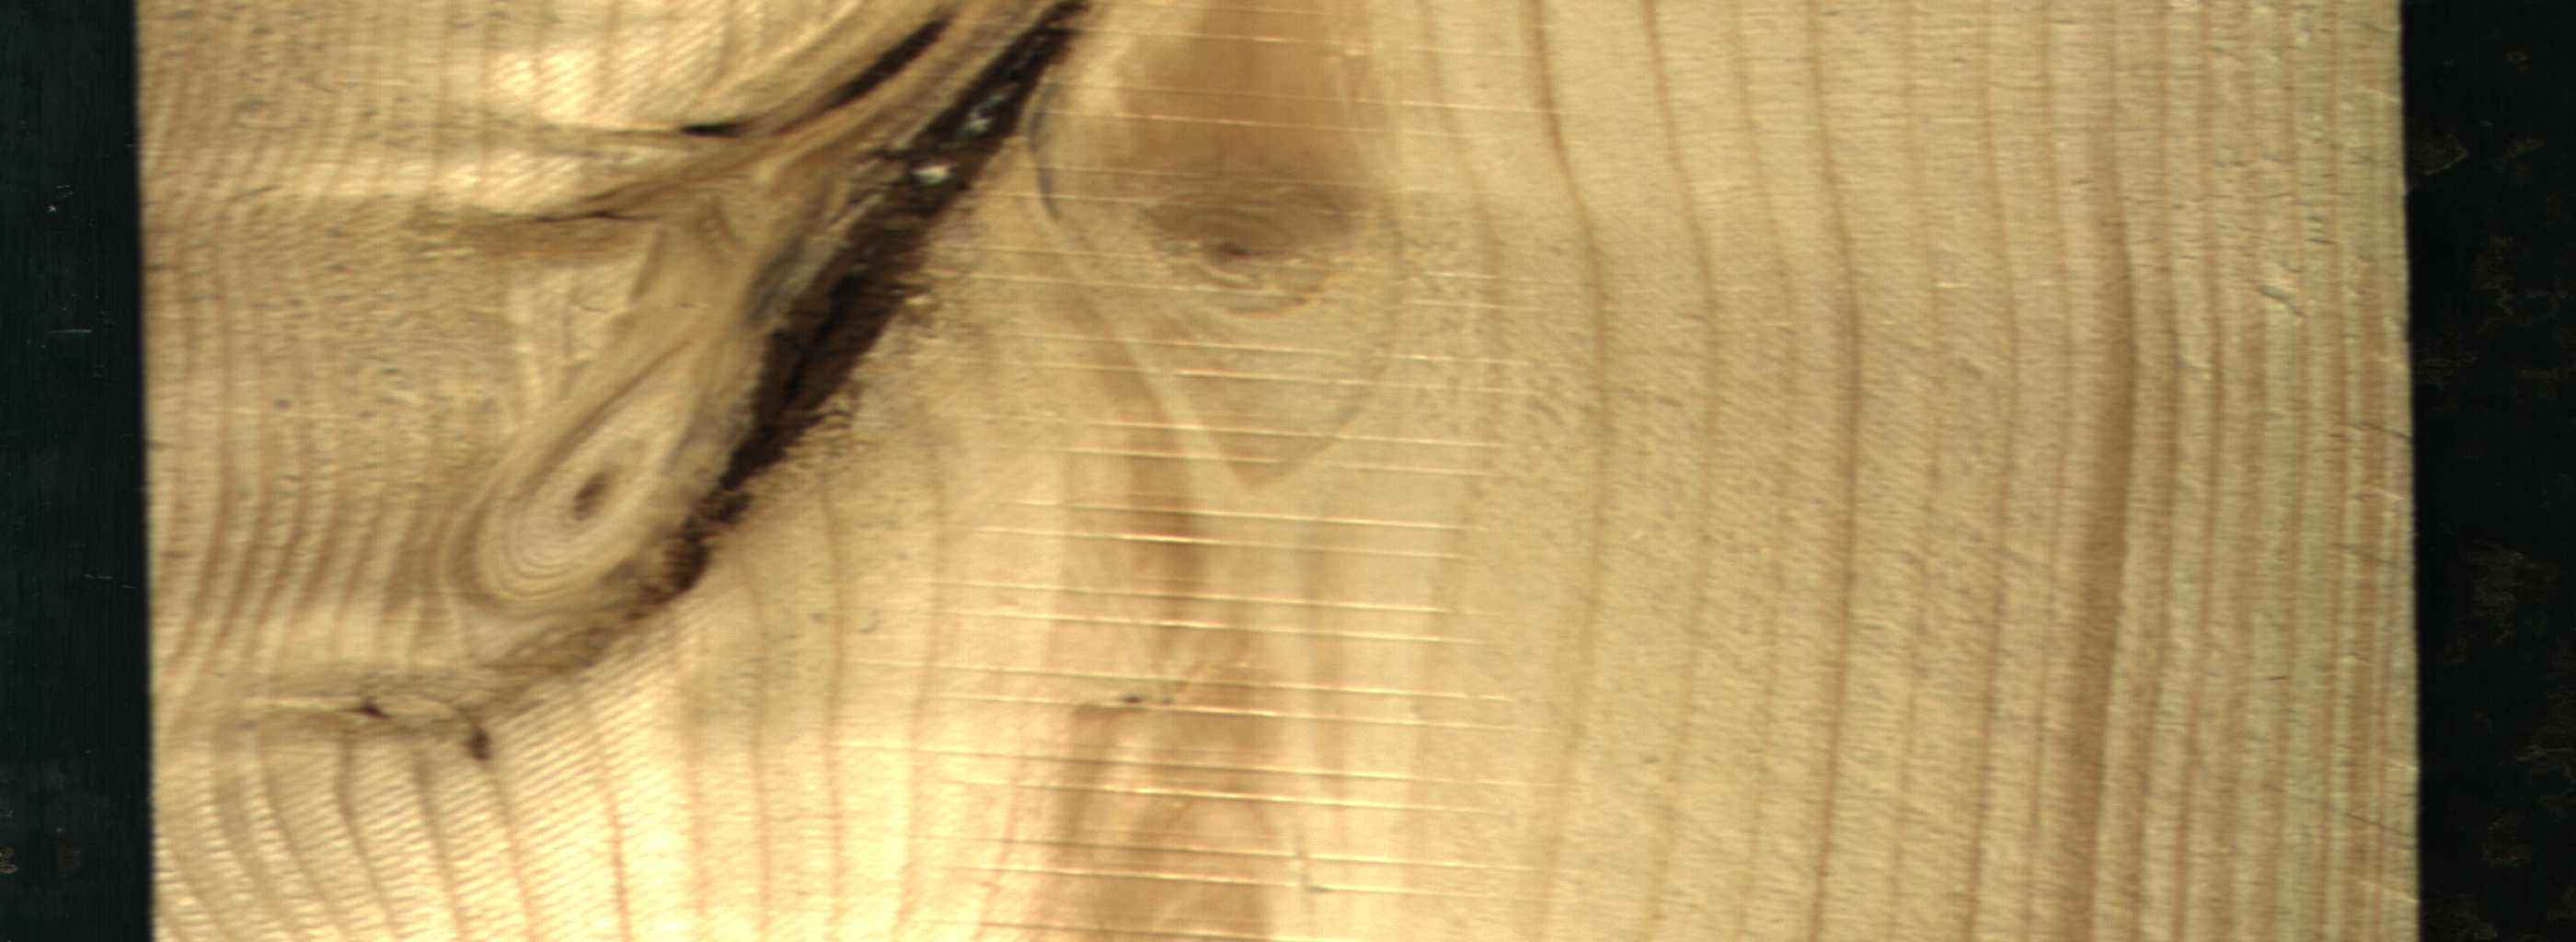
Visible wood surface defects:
overgrown
overgrown
Dead_Knot
Dead_Knot
Live_Knot